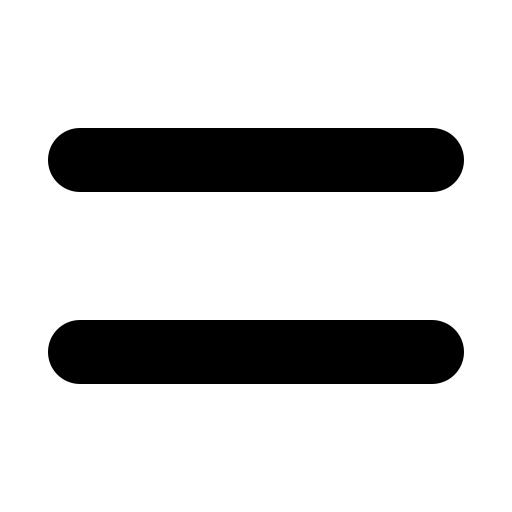
Tags: icon, FontAwesome, fa-icon, solid, equals